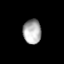
Tissue: lung
Cell type: Epithelial cells
Senescence score: 0.189
Nuclear area (px): 437
Mean DAPI intensity: 171.265